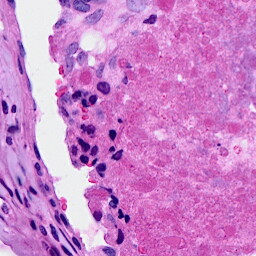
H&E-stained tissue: Breast